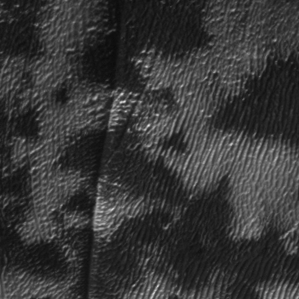
Label: frost